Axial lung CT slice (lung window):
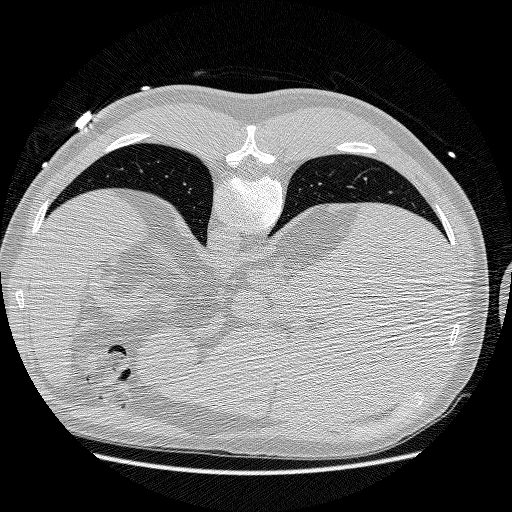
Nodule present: no